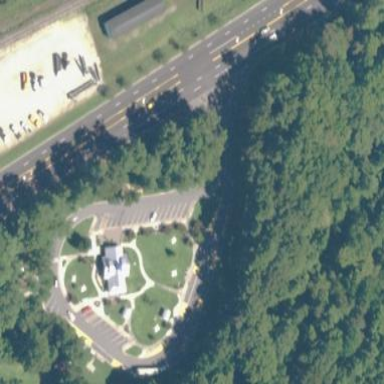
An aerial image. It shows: Rest area along the road.